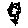
Label: flower